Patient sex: F
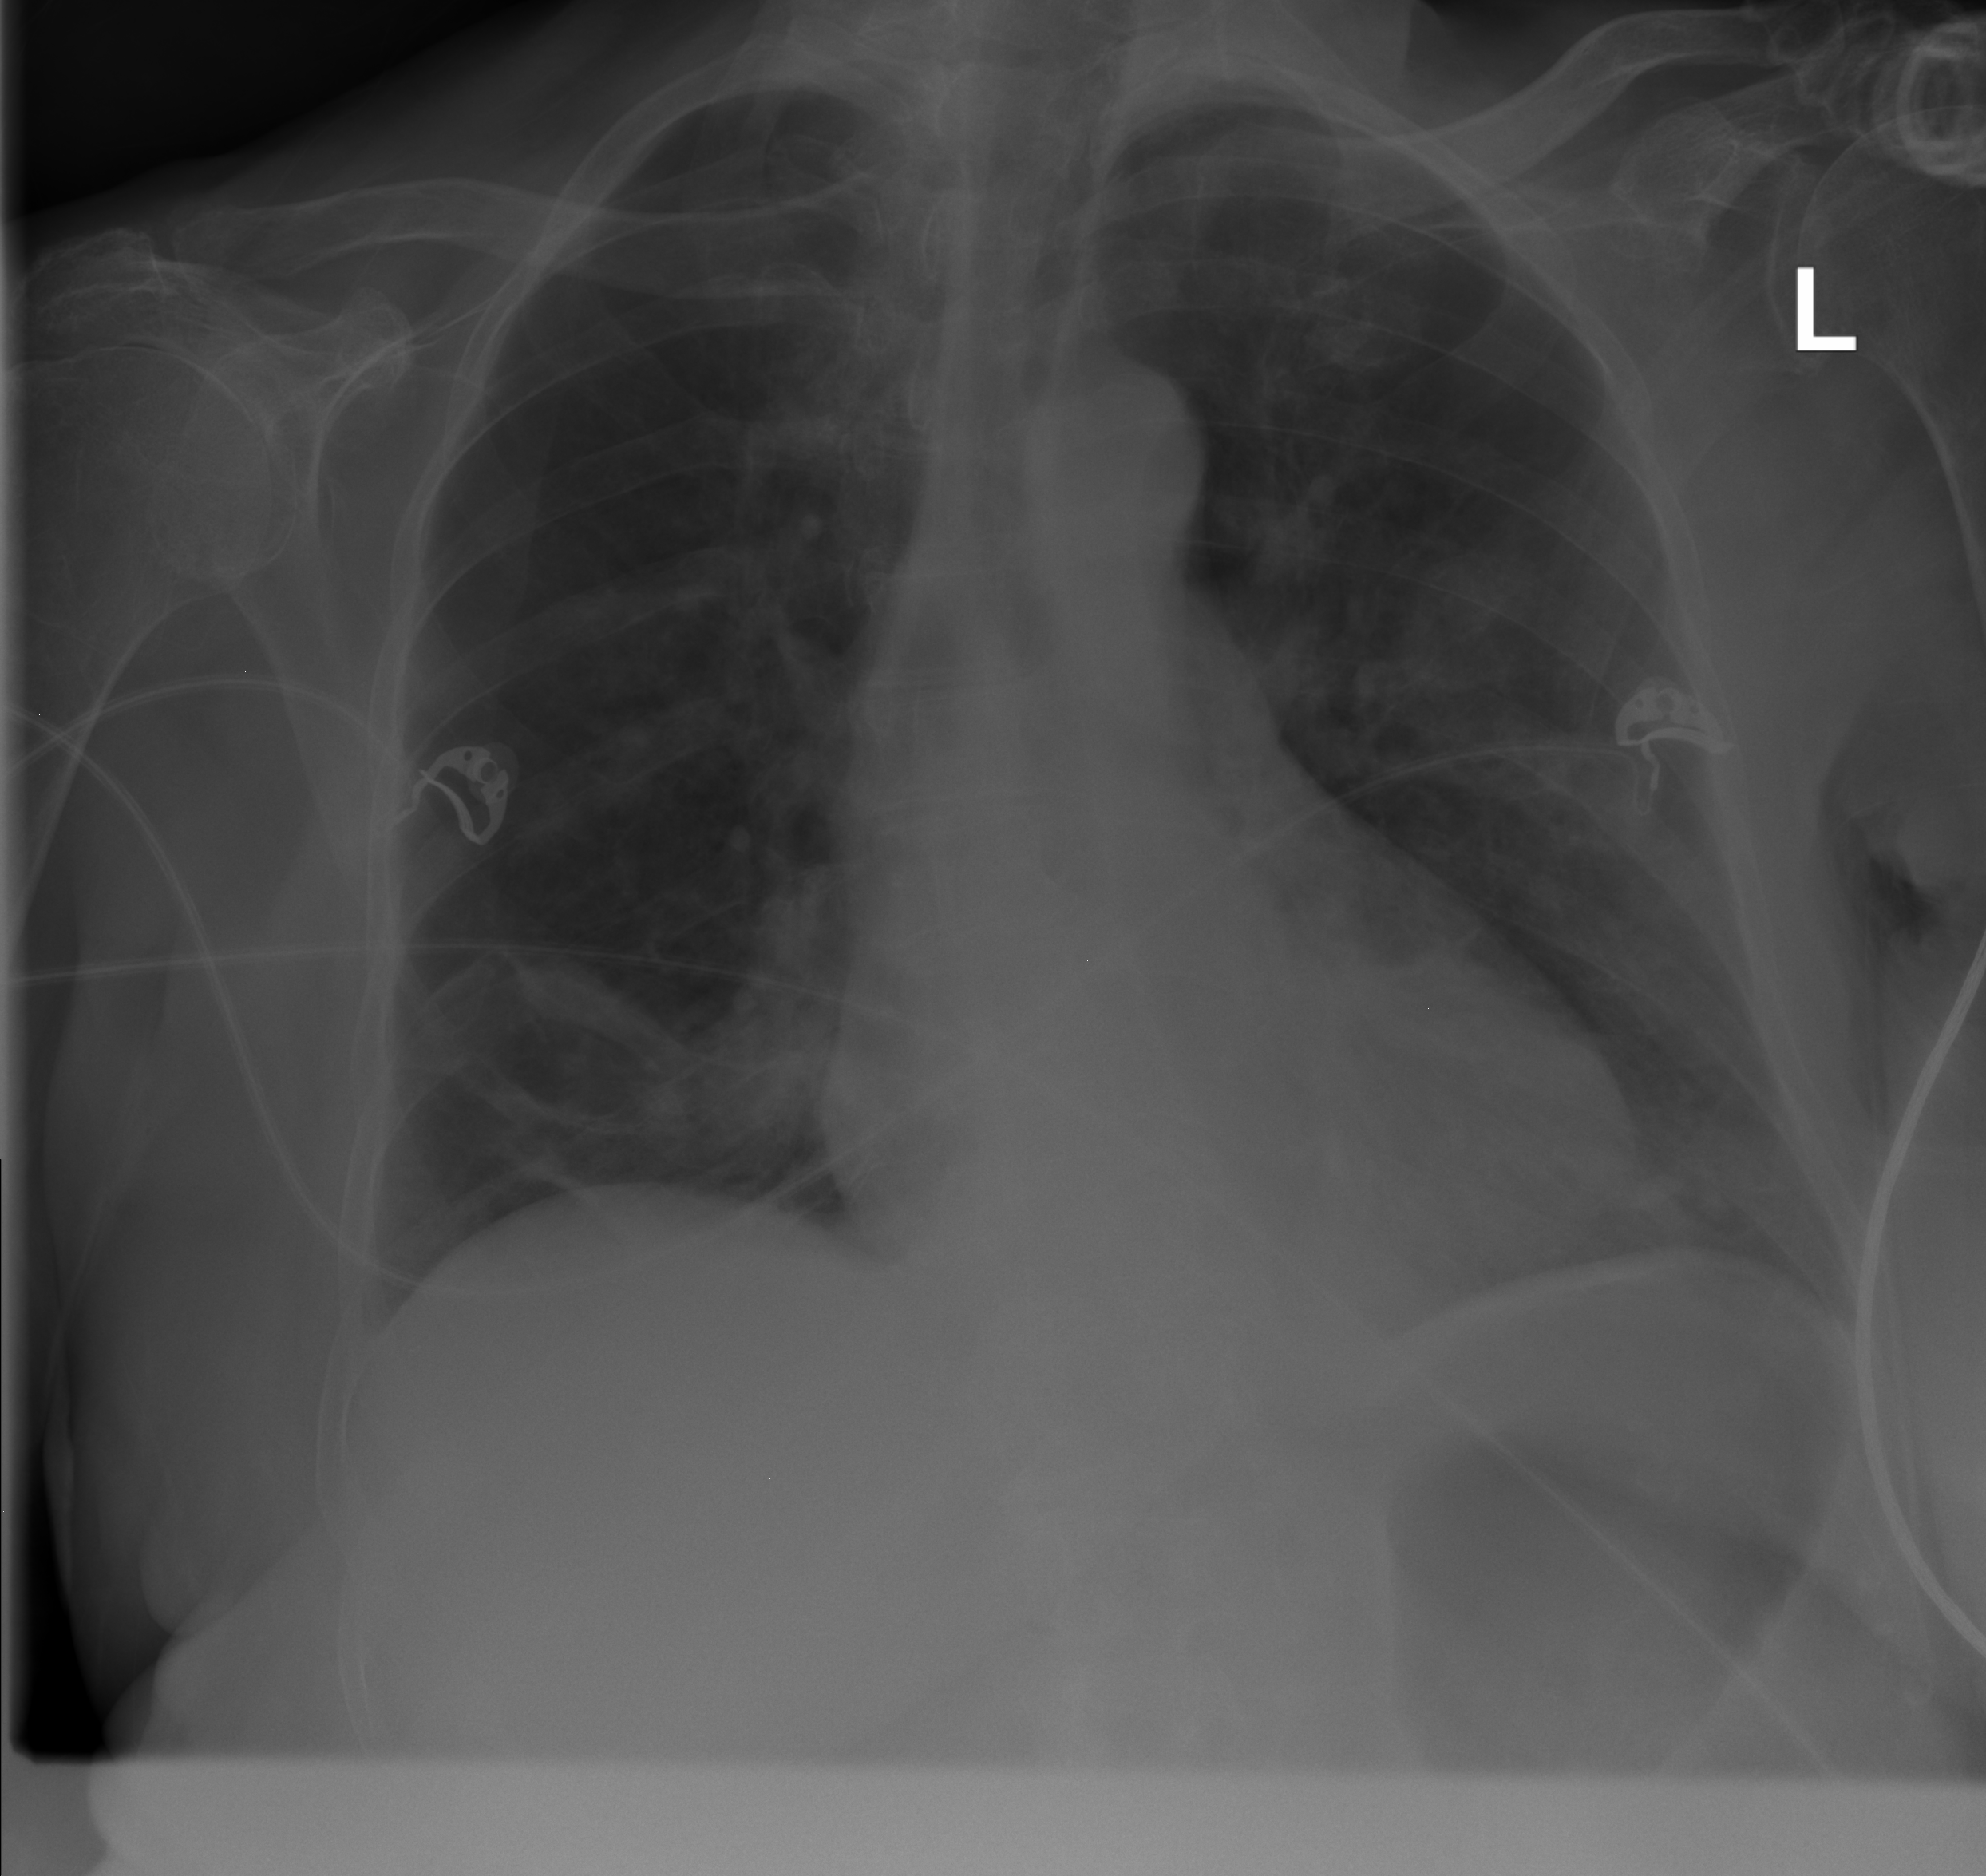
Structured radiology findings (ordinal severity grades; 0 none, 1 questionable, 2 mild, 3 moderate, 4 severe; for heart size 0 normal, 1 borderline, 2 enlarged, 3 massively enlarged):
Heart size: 0
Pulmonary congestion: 0
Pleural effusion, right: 0
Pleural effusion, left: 0
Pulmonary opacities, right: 2
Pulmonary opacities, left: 2
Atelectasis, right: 2
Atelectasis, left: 2